Question: I'm trying to monitor if the other PC's in our network are up or are shutdown. Following myresearch I found 'My.Computer.Network.Ping' is way to do this.
<URL>
<URL>
So i created a testproject where i'm pinging 5 workstations.
'''
WS0001 (non - existant)
WS0002 (non - existant)
WS3102 (existant)
WS3207 (existant)
WS3306 (existant)
'''
However method 'My.Computer.Network.Ping' always returns 'true' no matter if the workstation exists or not.
Would anyone know why it falsely returns 'true'?
I'm using the method as following. 'm_Parameters("workstation")' is one of the workstation metionned above.
'''
If My.Computer.Network.Ping(m_Parameters("workstation")) Then
'The PC is available in the company network
Else
' The Pc is unavailable in the company network
End If
'''
Using 'My.Computer.Network.IsAvailable' does not resolve the issue. I want information about the other workstations not my own.
Screenshot from my commandprompt
Translation: "Ping Request could not find host ws0001. Please check the hostname and try again." WS3320 is the computer of a colleague of mine. WS0001 is our "Test Workstation" which is now not running (since more then 5 months) and is no longer known in our domain.

Thnx for the help sofar!
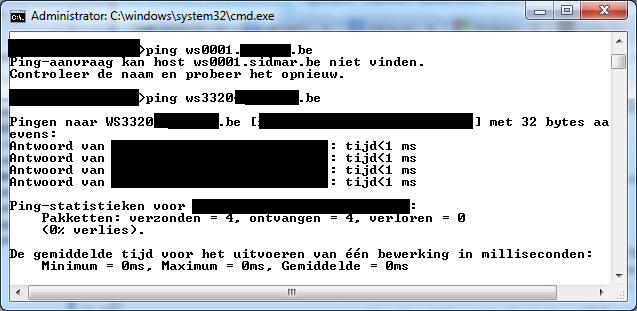
Answer: Try using this method instead.
msdn.microsoft.com/en-us/library/system.net.networkinformation.ping%28v=vs.110%29.aspx